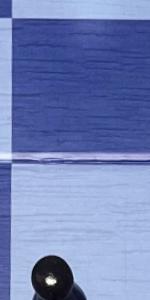
Label: Empty